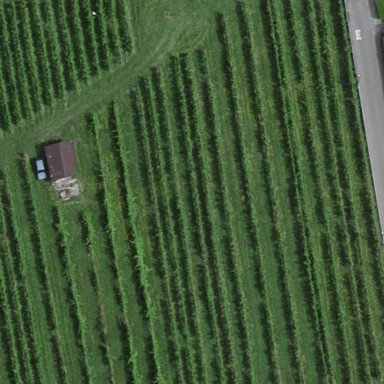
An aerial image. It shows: Vineyard with grape crops.